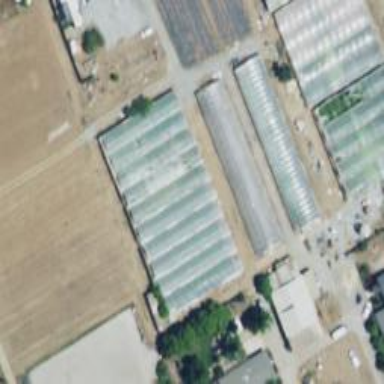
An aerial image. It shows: Greenhouse.